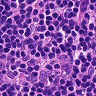
Metastatic tissue present: no